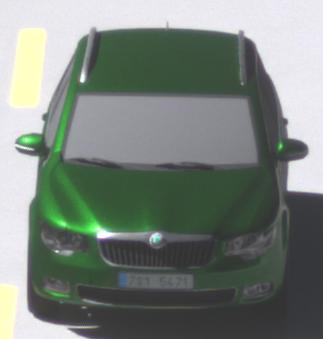
Make: Skoda
Model: Superb Combi 1.4 TSI
Detailed model: Superb (II) Combi
Model produced from: 2010/01
Model produced until: 2011/10
Doors: 5
Color: green
Road condition: wet road
Daytime: midday
Contrast: high contrast